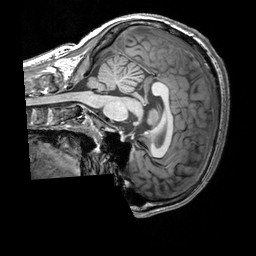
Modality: T1w
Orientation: sagittal
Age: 22
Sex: male
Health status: healthy
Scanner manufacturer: siemens
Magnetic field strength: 3 T
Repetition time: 2.3 s
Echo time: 0.00303 s